Field crop: maize
Growth stage: 2
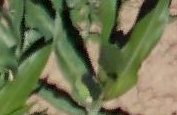
Species: maize